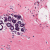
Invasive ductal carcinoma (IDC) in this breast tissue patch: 0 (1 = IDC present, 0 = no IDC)